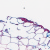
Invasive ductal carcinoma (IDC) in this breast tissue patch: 0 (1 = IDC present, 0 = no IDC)